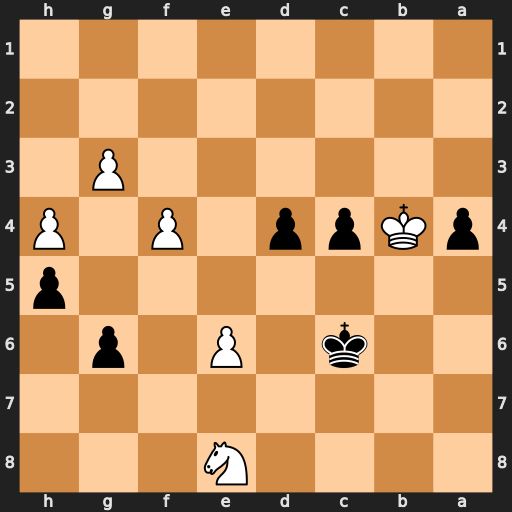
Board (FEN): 4N3/8/2k1P1p1/7p/pKpp1P1P/6P1/8/8
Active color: b
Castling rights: -
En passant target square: -
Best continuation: c3 Nf6 Kd6 Ne4+ Kxe6